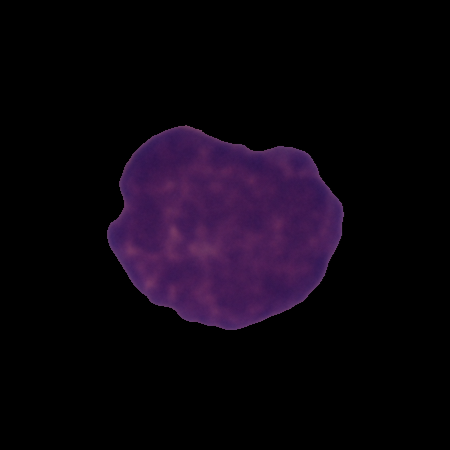
Label: cancer